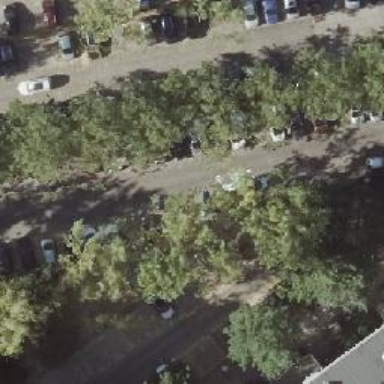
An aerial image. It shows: Street-side parking area with concrete surface.